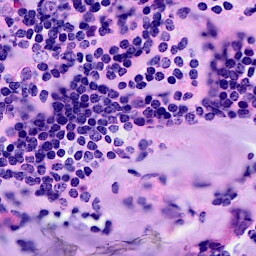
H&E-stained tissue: Breast